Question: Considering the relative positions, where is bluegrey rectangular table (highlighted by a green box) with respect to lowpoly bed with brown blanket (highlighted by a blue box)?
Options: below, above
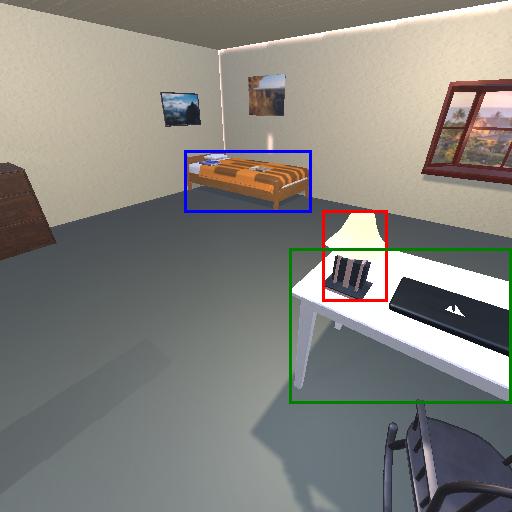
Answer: below